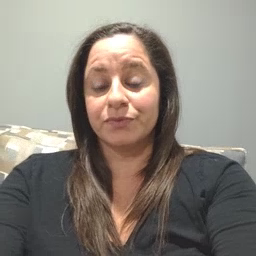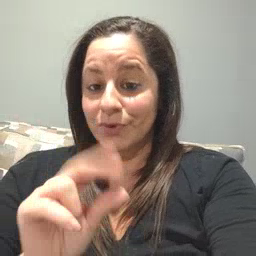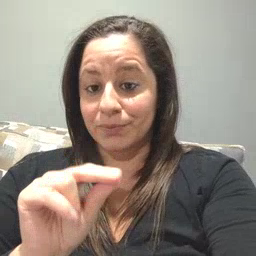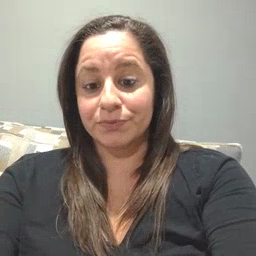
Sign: no